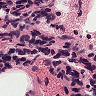
Metastatic tissue present: no